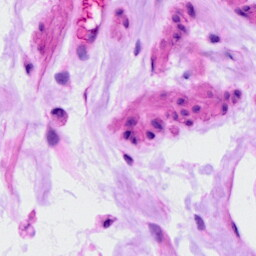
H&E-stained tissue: Ovarian